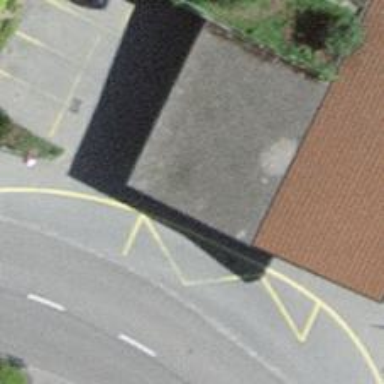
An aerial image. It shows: Post box is visible.